Milling tool wear sample.
Tool blade image: 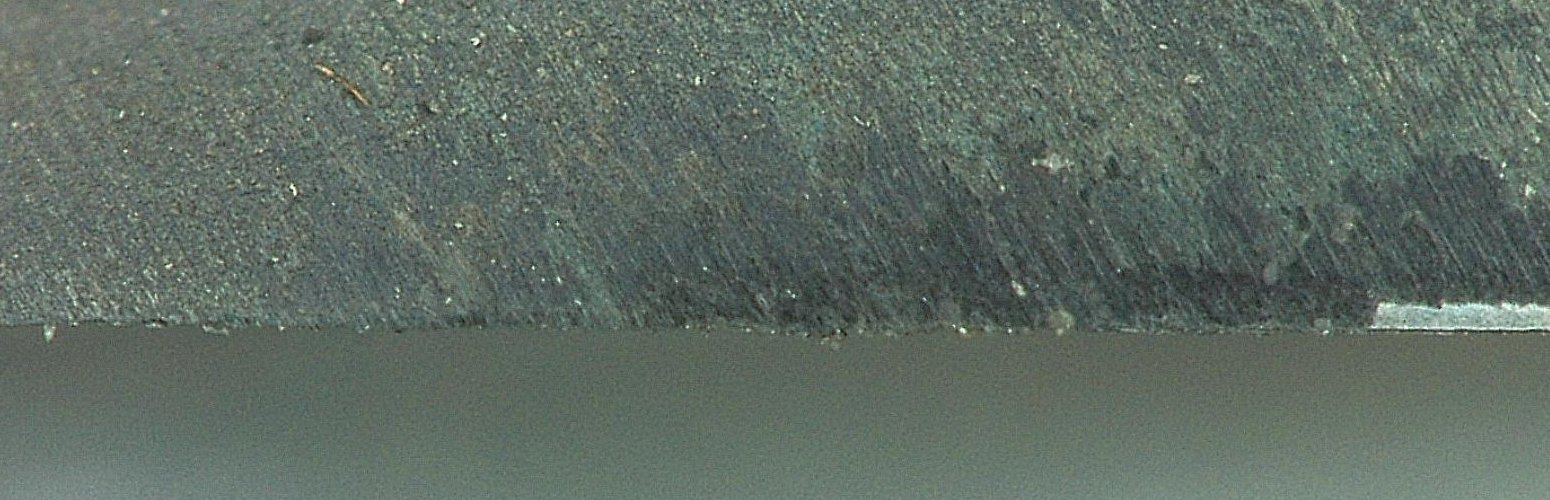
Chip image: 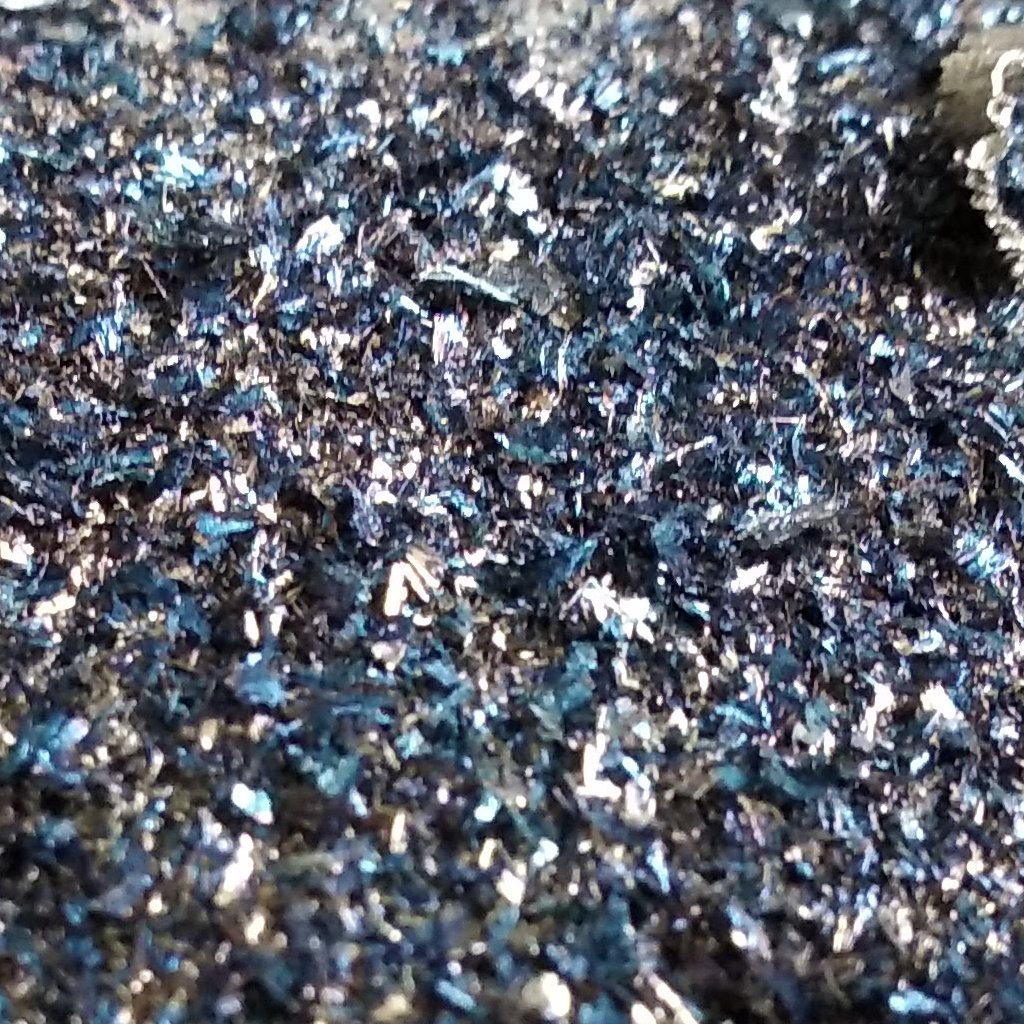
Workpiece image: 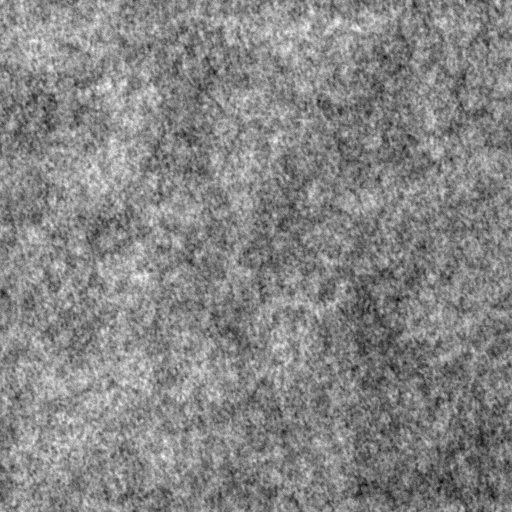
Tool wear state: dulled
Gaps: 5.22
Flank wear: 333.57
Overhang: 31.73
Force-signal Mel-spectrograms (X, Y, Z axes): 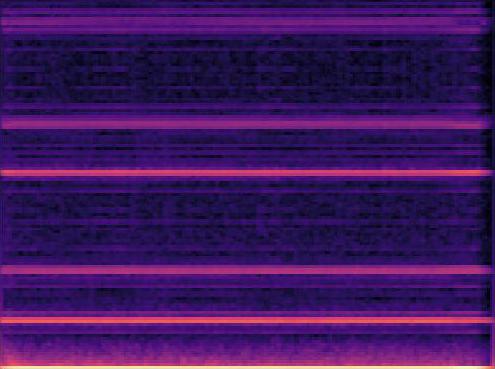 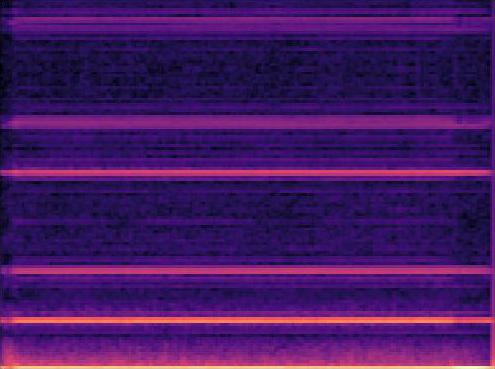 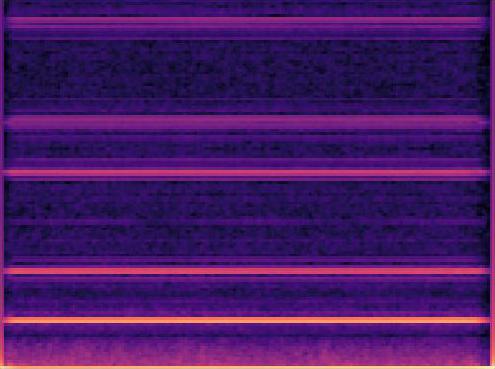
Force-signal scalograms (X, Y, Z axes): 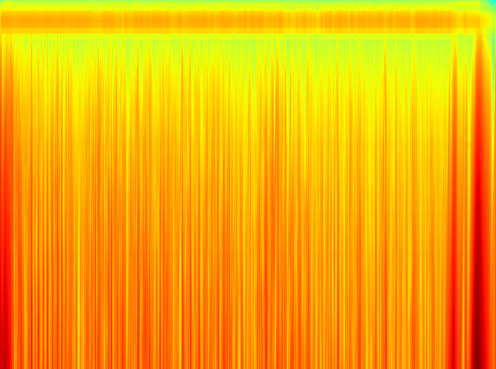 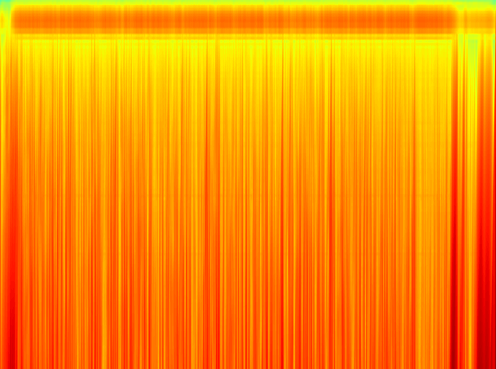 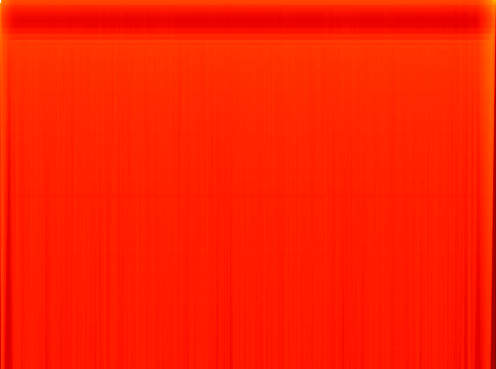
Force phase: accelerated_severe_wear